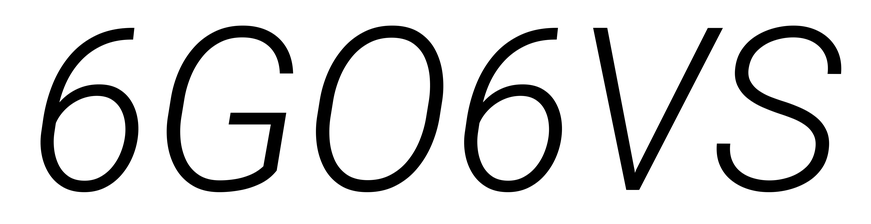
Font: Roboto-Italic_Light_Italic